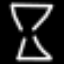
Label: hourglass